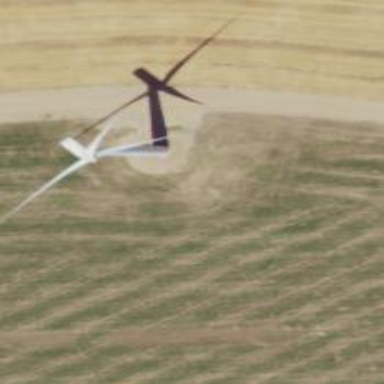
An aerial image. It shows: Wind generator with horizontal axis. The generator is wind turbine.